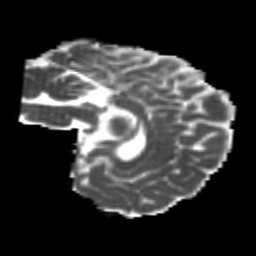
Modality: MD
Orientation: sagittal
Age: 23
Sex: female
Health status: healthy
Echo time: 0.074 s